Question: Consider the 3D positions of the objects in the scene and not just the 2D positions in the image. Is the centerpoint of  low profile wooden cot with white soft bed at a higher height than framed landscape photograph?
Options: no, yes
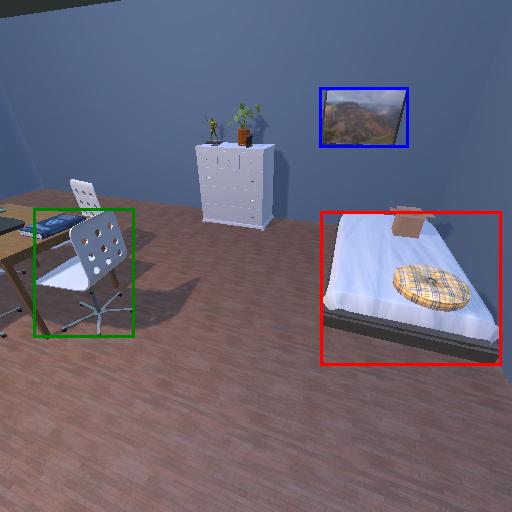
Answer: no